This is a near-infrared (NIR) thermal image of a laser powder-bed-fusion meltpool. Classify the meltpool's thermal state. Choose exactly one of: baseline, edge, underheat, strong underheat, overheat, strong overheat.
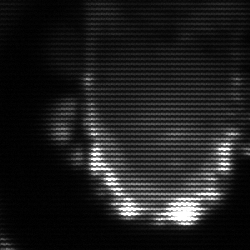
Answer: baseline